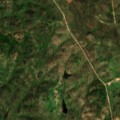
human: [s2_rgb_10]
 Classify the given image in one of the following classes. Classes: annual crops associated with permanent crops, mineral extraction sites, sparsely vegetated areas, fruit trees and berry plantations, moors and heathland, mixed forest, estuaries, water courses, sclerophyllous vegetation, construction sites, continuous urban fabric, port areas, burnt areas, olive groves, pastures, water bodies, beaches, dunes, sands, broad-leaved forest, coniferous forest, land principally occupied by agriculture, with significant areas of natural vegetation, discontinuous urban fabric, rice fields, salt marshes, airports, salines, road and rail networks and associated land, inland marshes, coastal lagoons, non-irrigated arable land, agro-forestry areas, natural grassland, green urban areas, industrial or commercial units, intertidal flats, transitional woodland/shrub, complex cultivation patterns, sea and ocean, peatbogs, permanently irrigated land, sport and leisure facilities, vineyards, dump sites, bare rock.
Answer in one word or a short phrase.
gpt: pastures, complex cultivation patterns, agro-forestry areas, transitional woodland/shrub